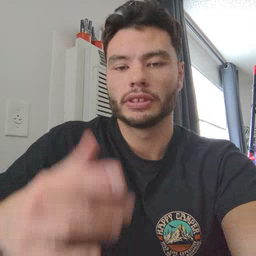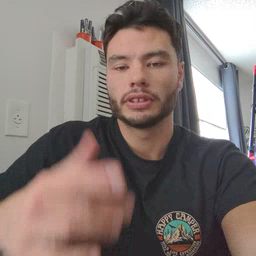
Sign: vacuum